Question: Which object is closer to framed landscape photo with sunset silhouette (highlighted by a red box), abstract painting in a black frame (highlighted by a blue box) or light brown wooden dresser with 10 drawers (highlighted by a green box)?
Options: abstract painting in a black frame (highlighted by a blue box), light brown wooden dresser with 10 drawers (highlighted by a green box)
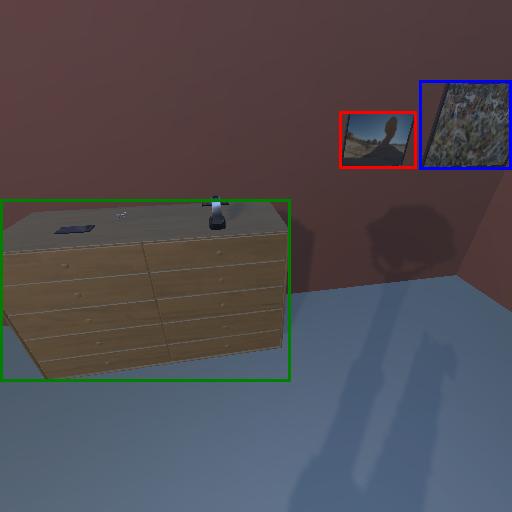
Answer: abstract painting in a black frame (highlighted by a blue box)